Question: Good Evening. I am trying to count how many offices each company has in each country. For instance, 24 Hour Fitness has office as follows:
'''
China 2
Hong Kong 6
etc.
'''
I can subtotal it, but I want it in its own column. I have tried to do this in sections, but it takes to long as the entire sheet has over 168K rows. Can someone please give me a hand?

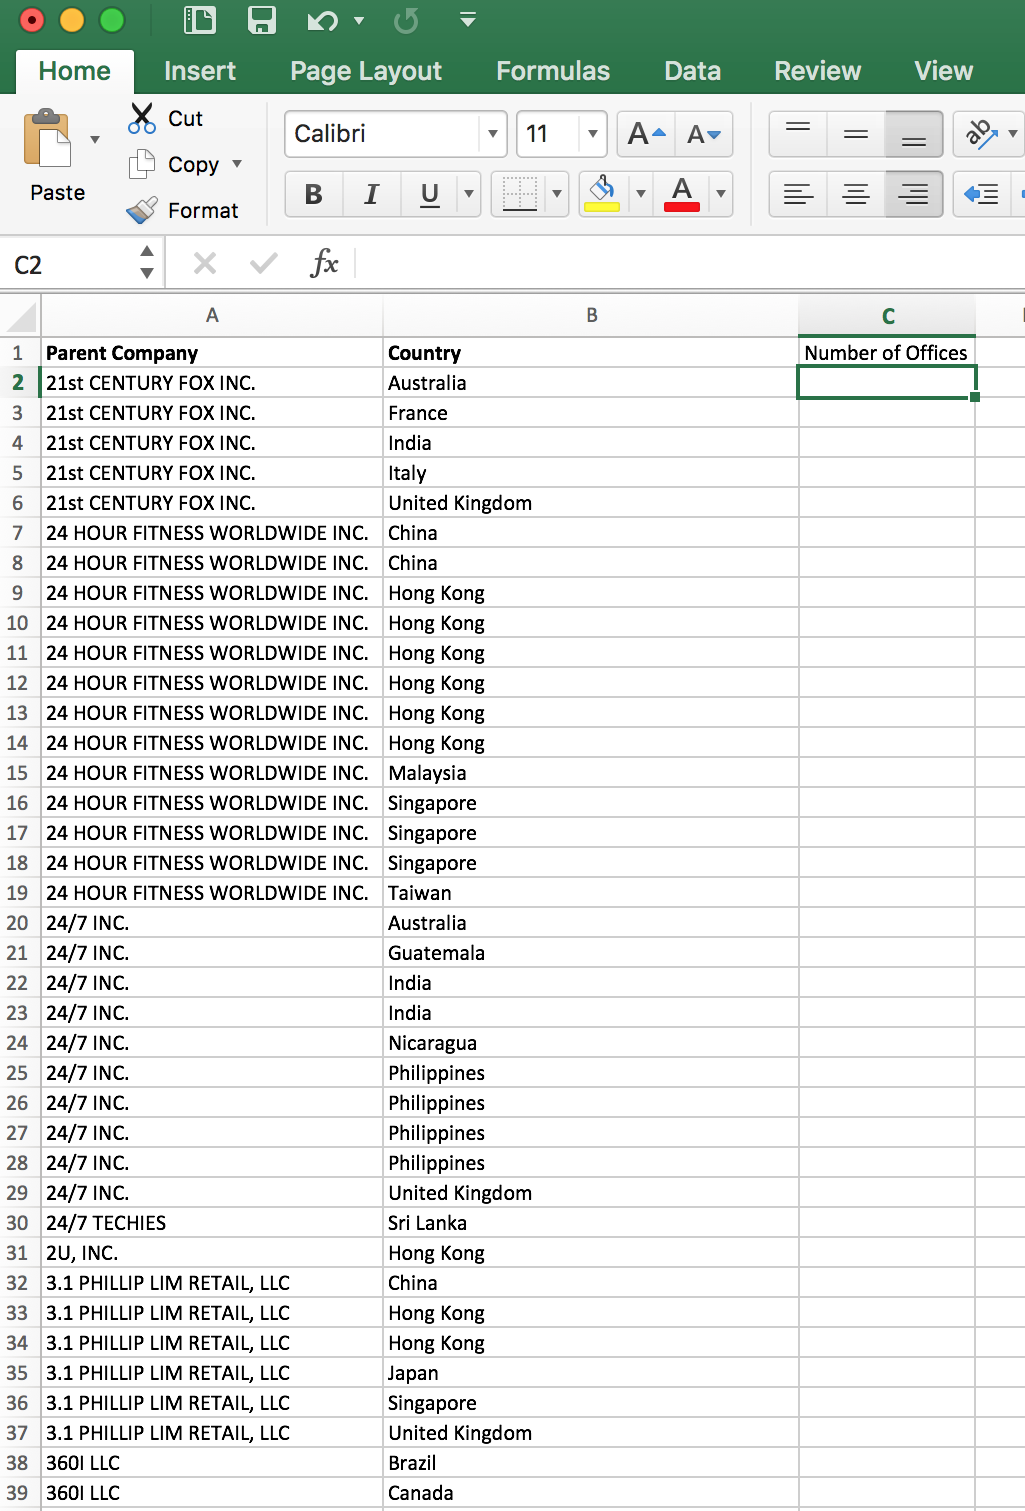
Answer: Does this work for you? Place in 'C2' and drag down
'''
=COUNTIFS(A:A,A2,B:B,B2)
'''